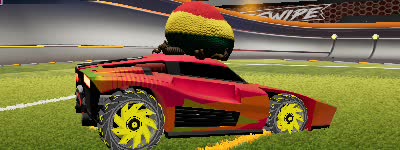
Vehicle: breakout